Interaction volume radius: 5 \u00c5
Interaction volume height: 10 \u00c5
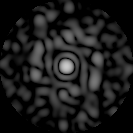
Disorder parameter: 0.8893